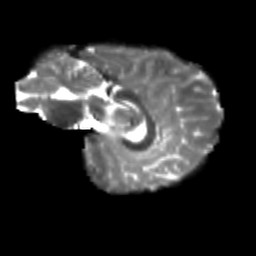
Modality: T2w
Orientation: sagittal
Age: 11
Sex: male
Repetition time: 9.4 s
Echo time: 0.089 s